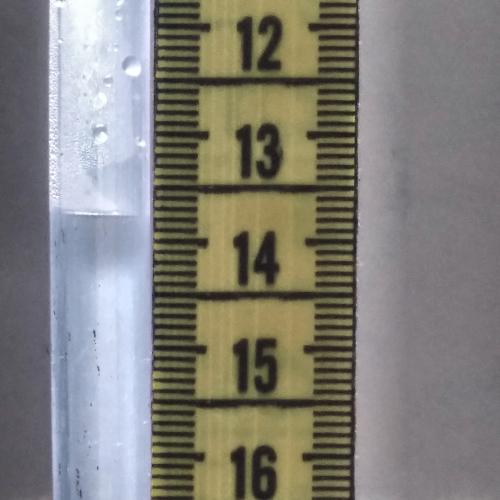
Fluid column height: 13.8 cm